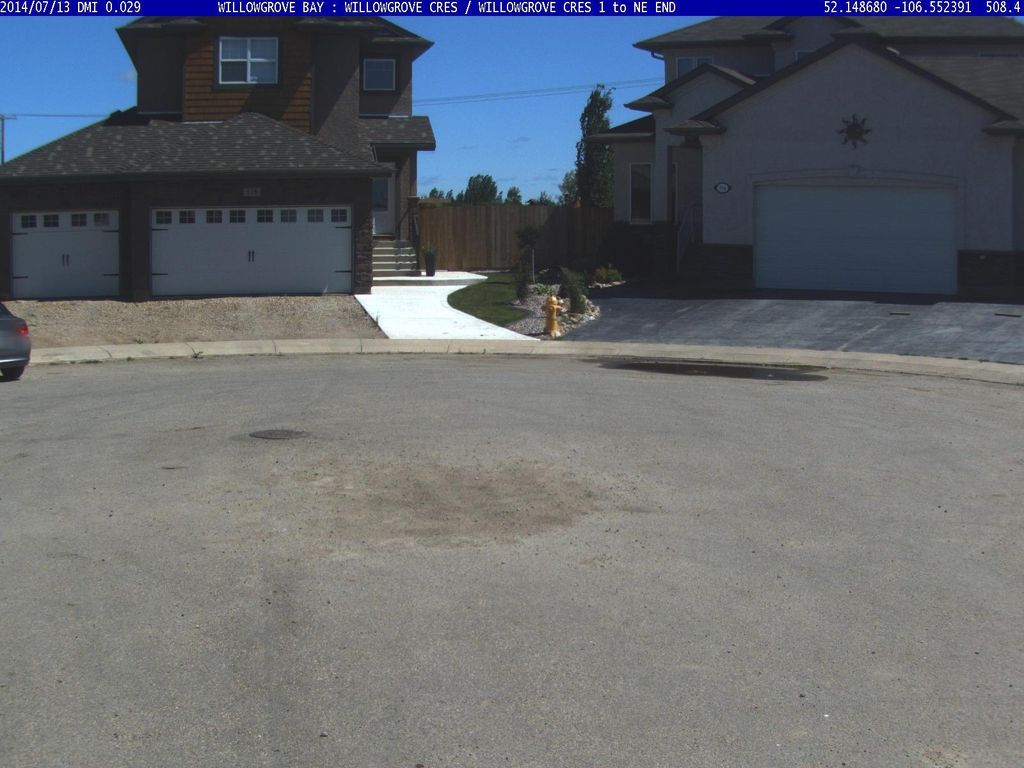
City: saskatoon